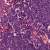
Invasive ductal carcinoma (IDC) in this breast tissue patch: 1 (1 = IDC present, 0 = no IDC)